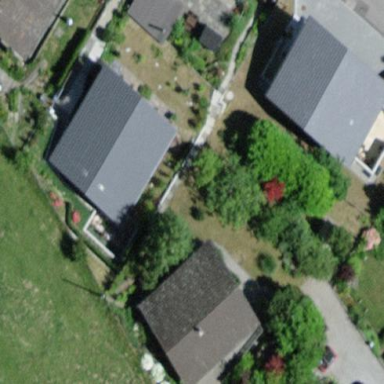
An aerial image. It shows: Residential building.